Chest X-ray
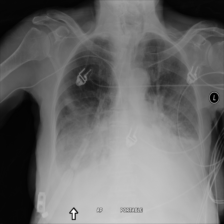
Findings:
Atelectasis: negative
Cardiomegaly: negative
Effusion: negative
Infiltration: negative
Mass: negative
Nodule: negative
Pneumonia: negative
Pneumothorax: negative
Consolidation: negative
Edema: negative
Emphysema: negative
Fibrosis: negative
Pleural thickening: negative
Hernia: negative